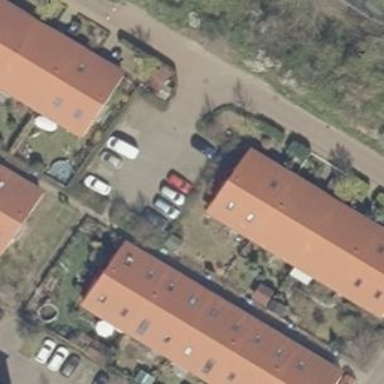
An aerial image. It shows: Parking area with surface.